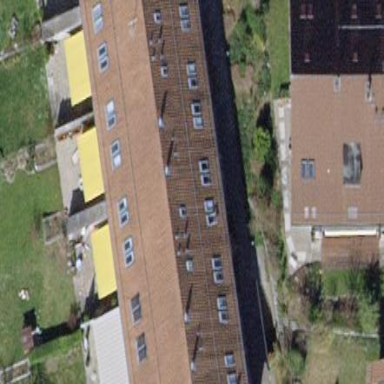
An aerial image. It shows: Building with tiled roof.